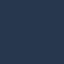
Label: SeaLake